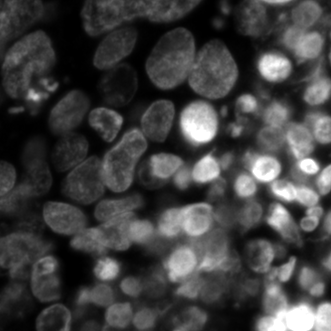
Tissue sample: ovarian
Magnification: 10.0x
Cell type: Epithelial cells
Senescence state: normal